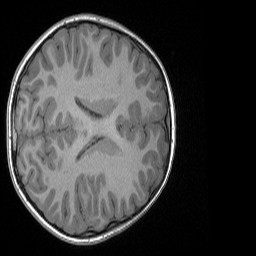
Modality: T1w
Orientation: axial
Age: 7
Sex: female
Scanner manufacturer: siemens
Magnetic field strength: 3 T
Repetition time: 1.65 s
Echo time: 0.00203 s